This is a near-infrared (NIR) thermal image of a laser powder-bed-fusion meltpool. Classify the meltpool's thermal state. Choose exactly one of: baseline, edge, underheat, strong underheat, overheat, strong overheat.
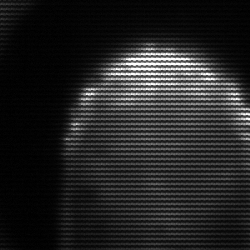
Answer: edge